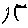
Label: square